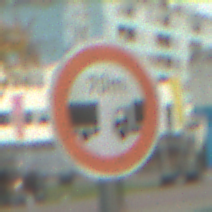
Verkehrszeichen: VerbotUnterschreitenMindestabstand
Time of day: MorningAfternoon
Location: Outdoor (Urban)
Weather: PartlyCloudy
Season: NotSpecified
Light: Natural